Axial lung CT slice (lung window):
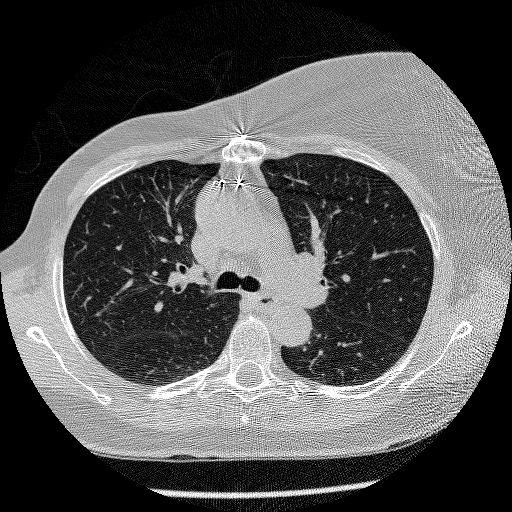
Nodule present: no